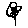
Label: flower